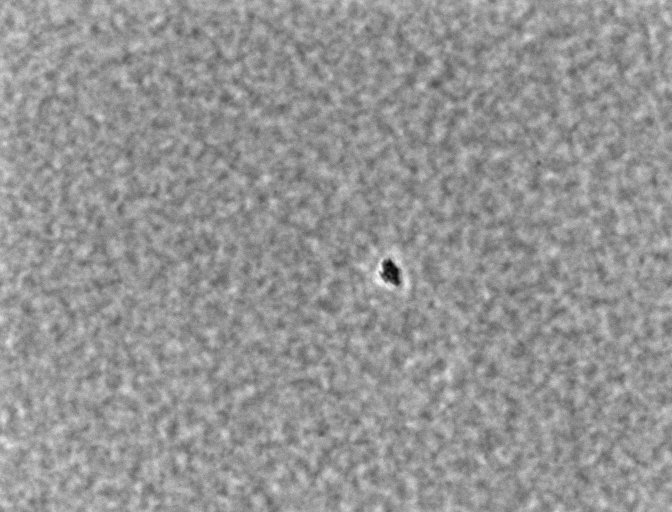
Listeria innocua